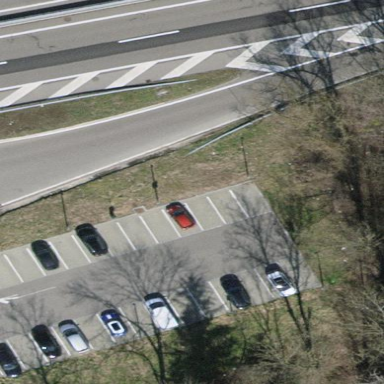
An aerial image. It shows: Parking area with surface.